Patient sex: F
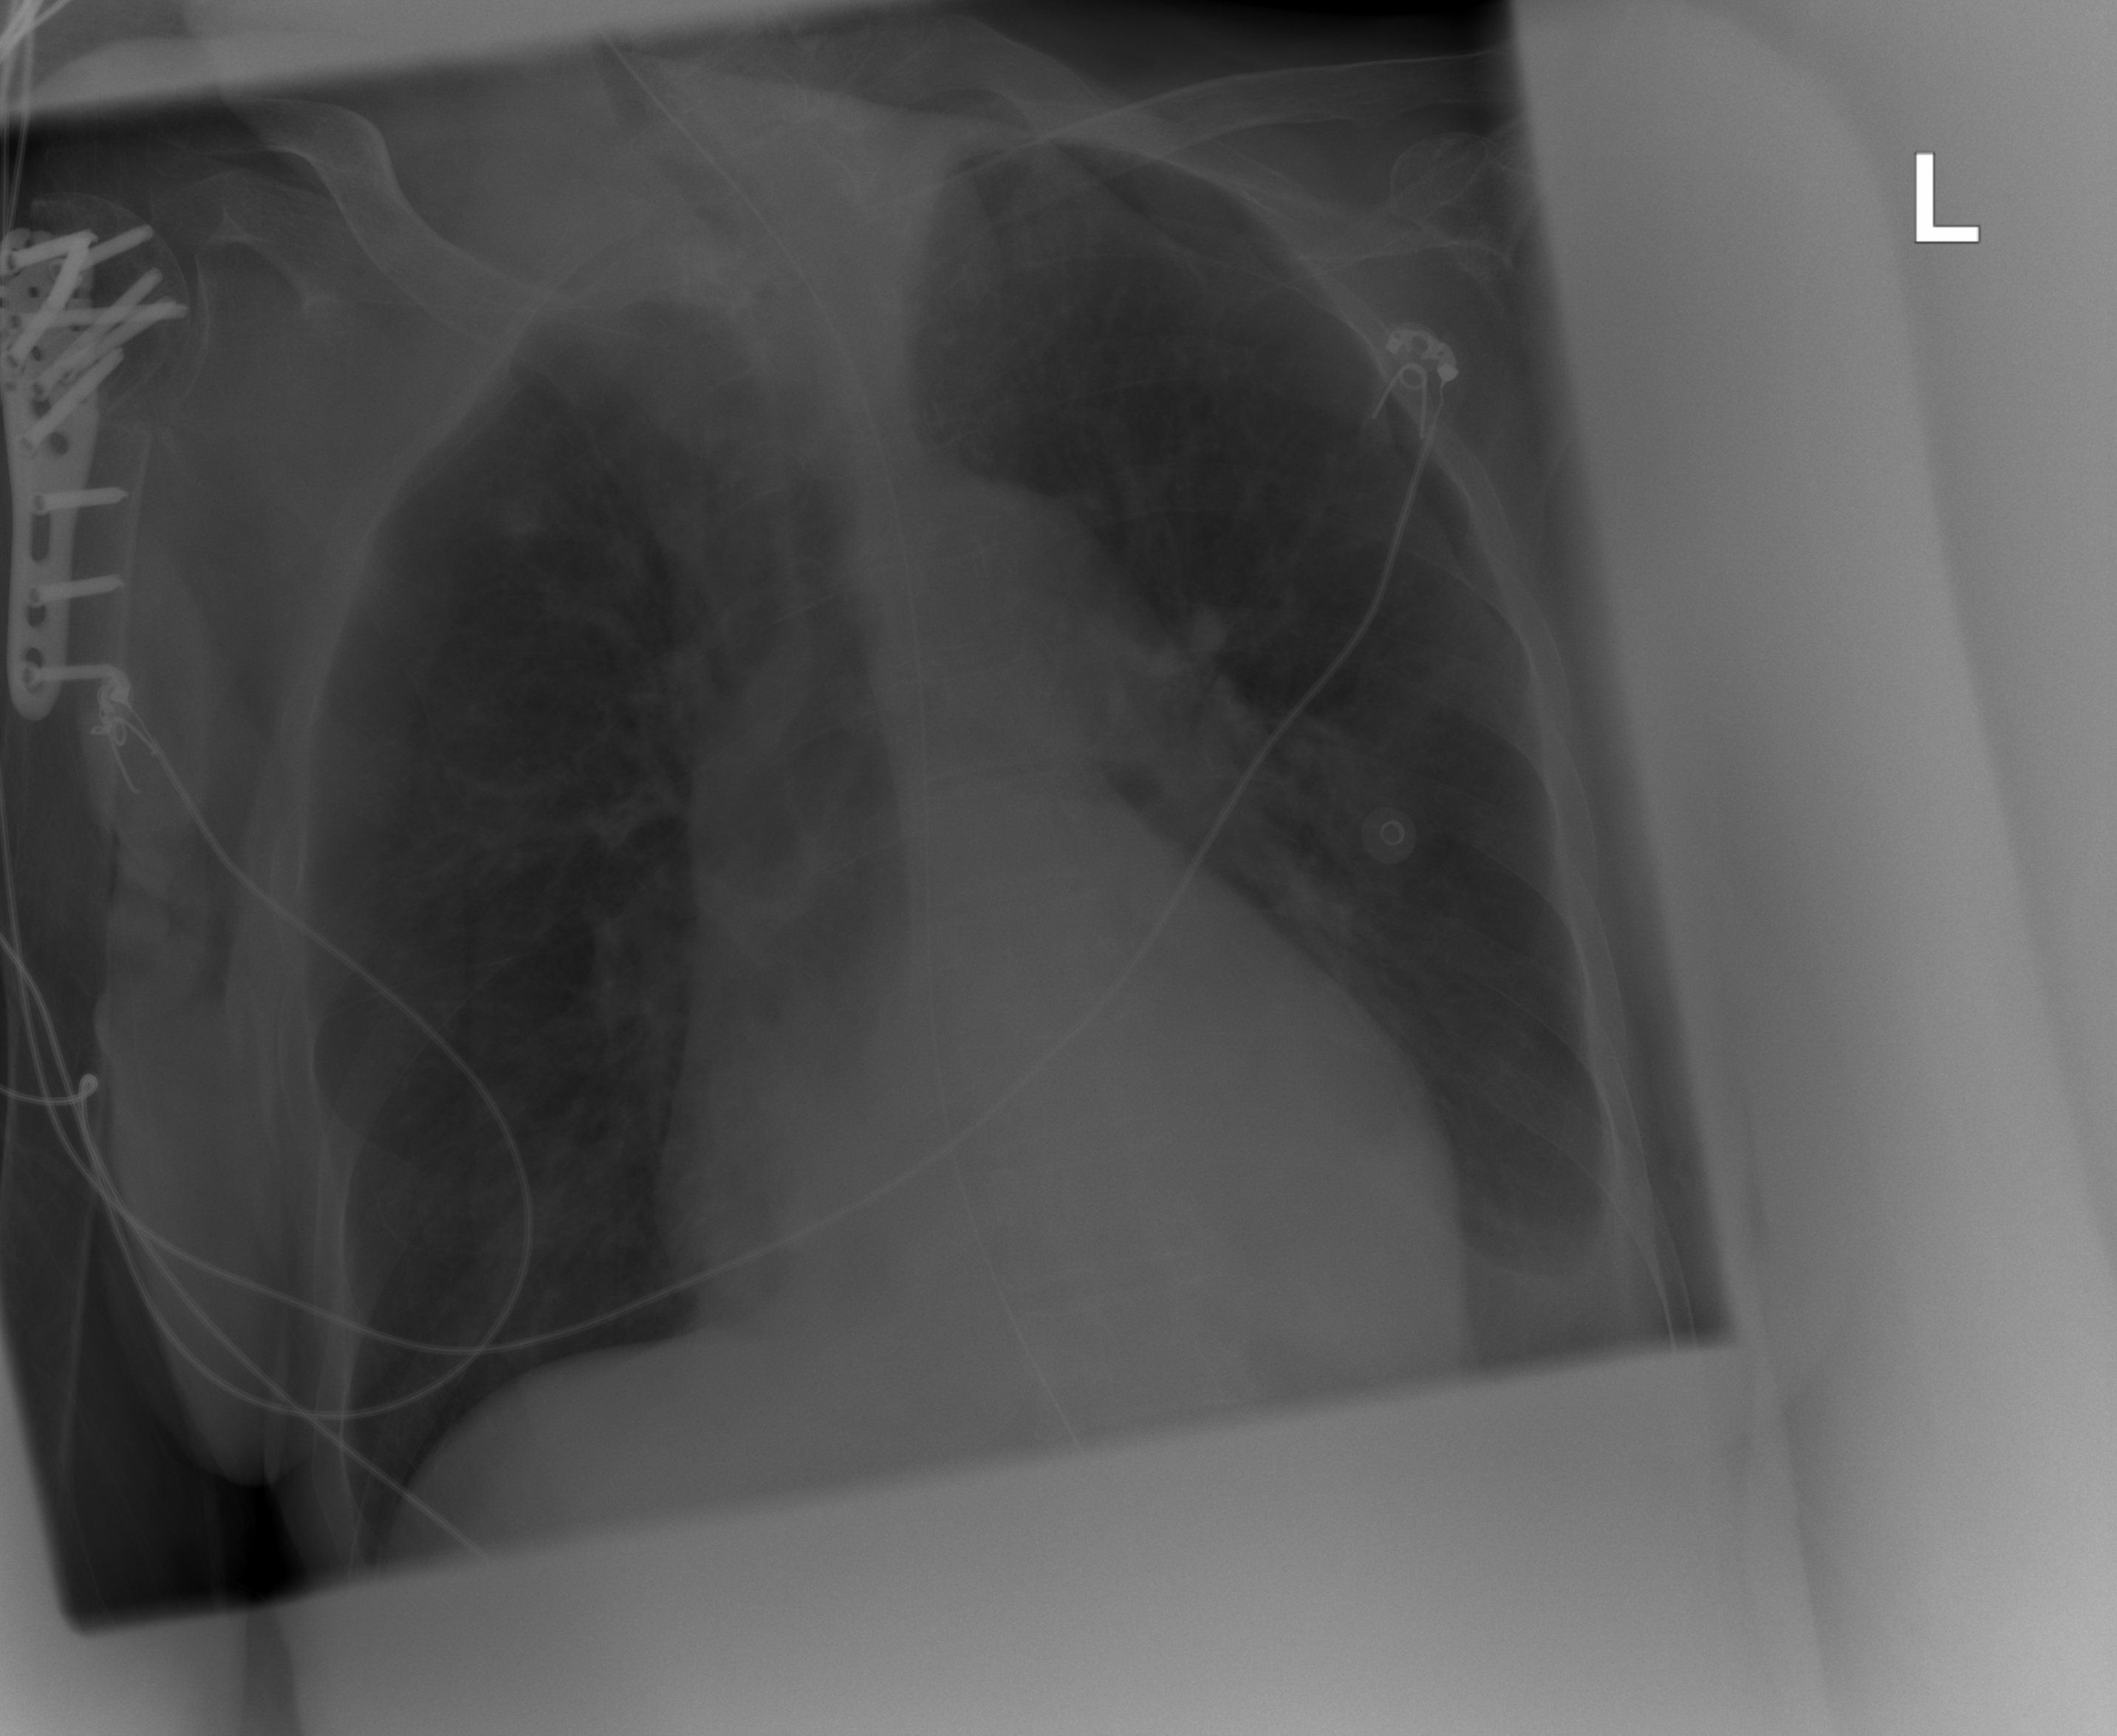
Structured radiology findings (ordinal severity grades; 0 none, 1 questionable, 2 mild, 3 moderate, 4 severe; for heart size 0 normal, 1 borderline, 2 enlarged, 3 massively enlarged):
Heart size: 2
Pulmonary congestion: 0
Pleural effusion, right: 0
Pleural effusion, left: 2
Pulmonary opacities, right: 0
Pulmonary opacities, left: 0
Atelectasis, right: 0
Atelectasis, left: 0